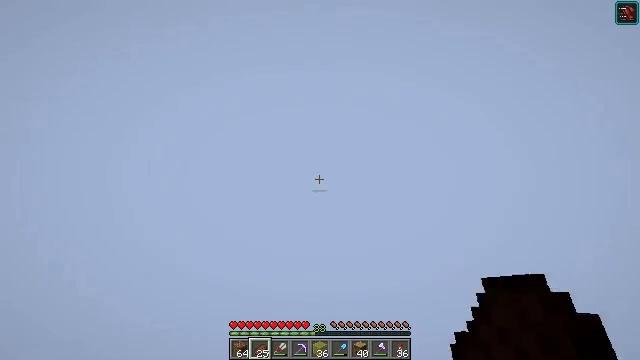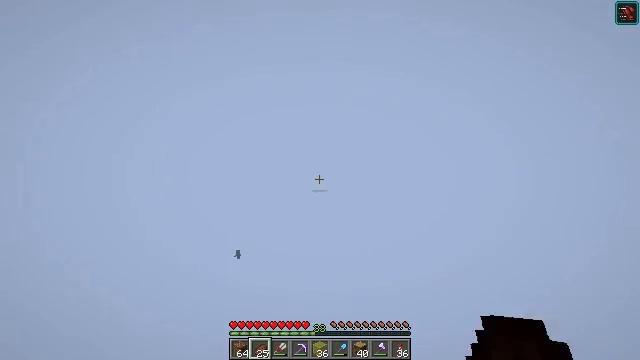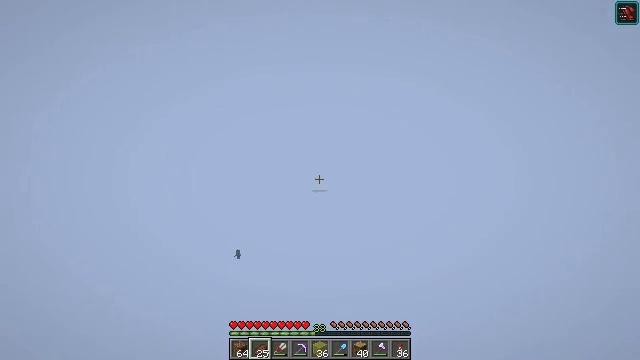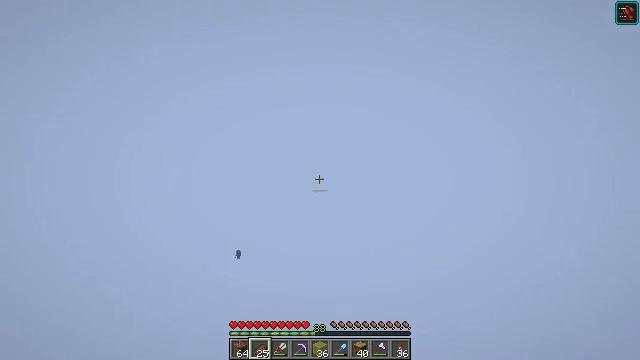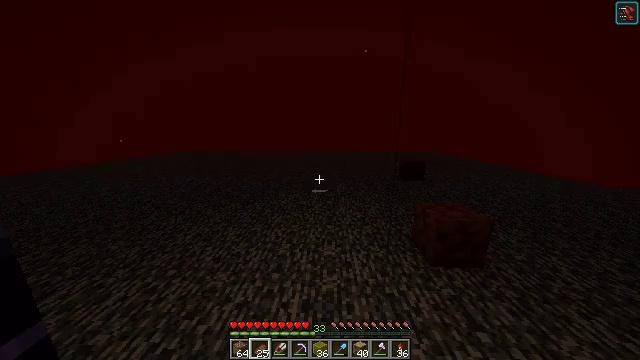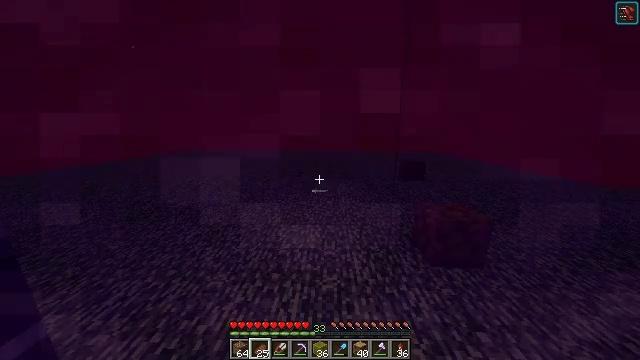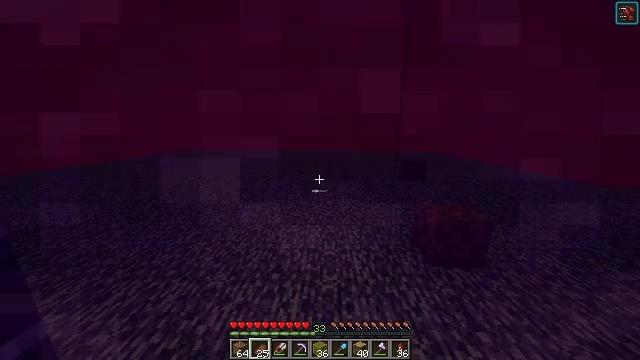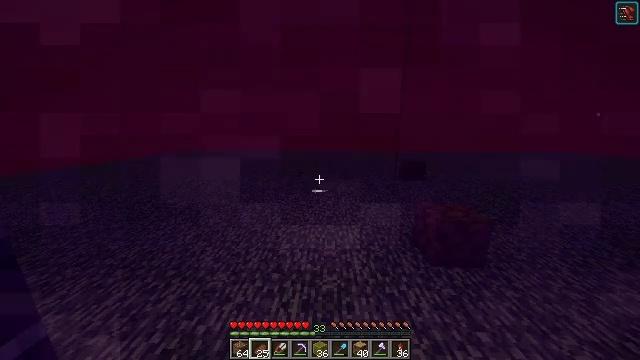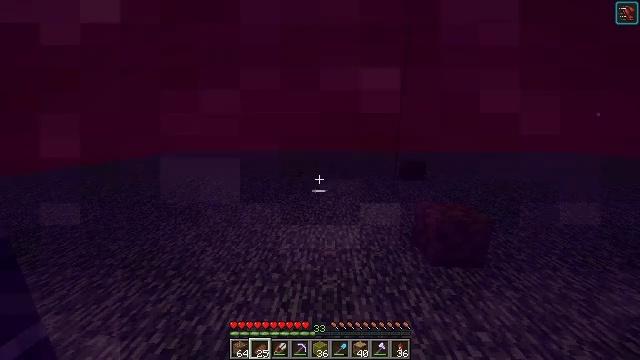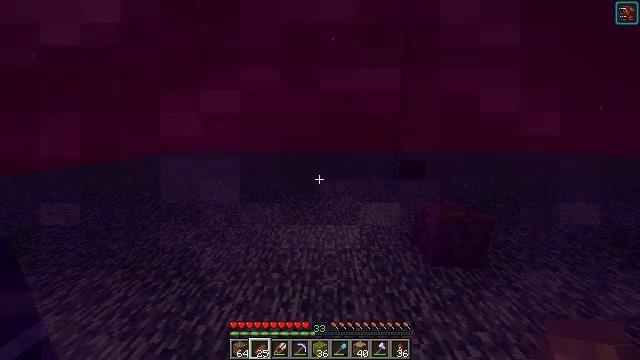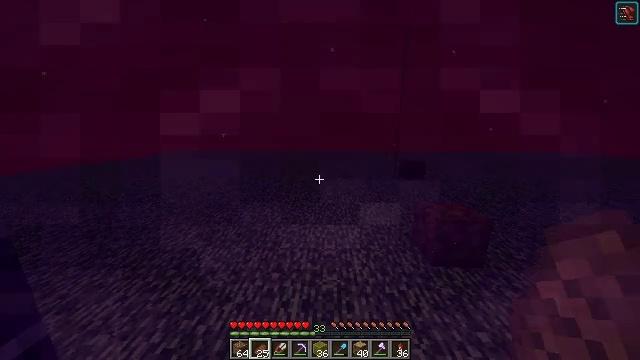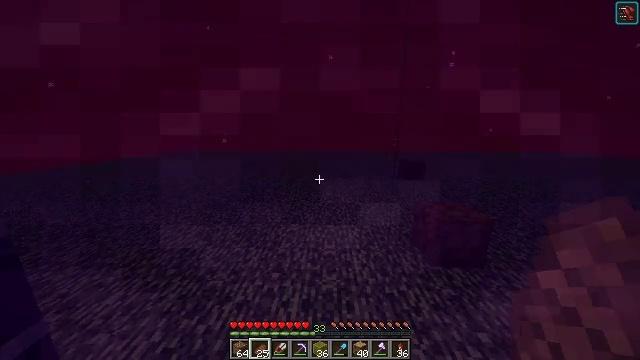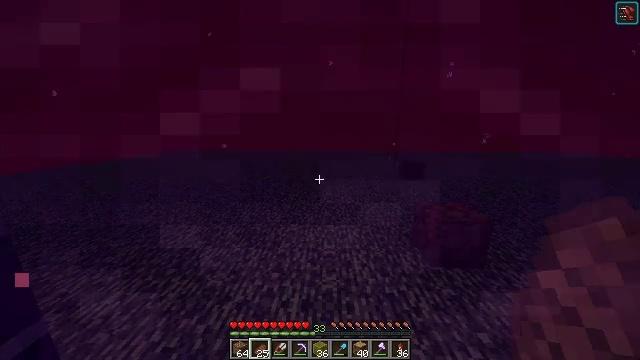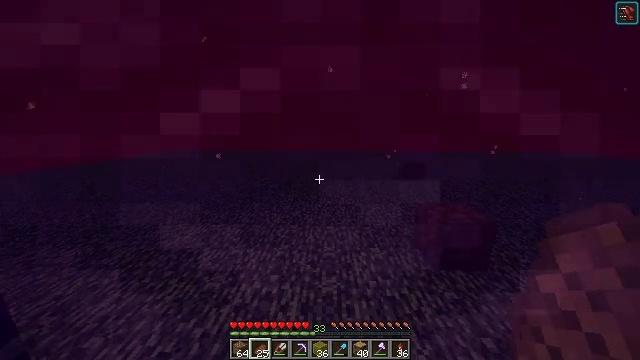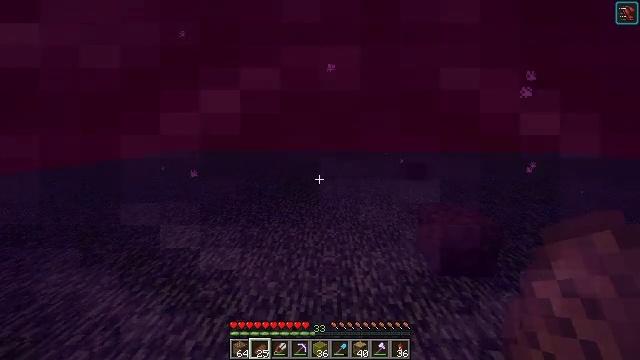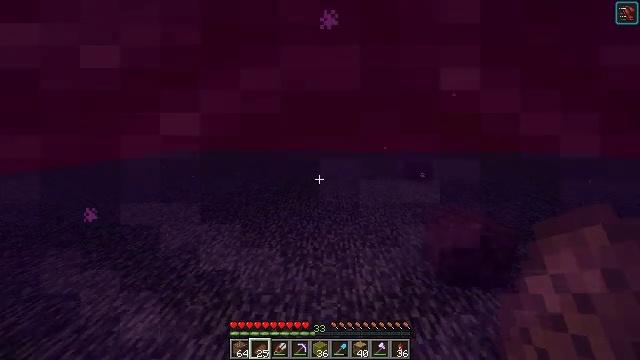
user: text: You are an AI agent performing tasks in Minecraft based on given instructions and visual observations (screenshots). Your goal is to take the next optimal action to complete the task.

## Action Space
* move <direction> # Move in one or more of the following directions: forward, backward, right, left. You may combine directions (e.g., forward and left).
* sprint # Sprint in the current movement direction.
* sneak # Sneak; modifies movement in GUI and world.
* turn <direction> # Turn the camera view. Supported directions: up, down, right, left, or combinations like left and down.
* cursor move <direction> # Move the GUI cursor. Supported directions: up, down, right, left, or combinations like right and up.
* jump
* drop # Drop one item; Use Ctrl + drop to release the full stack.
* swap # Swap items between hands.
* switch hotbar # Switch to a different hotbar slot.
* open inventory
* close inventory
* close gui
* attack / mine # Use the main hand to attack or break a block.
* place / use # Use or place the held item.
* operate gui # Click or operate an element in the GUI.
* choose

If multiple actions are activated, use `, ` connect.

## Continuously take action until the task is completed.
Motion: motion action
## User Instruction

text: Make a honeycomb block with honeycombs on the crafting table.
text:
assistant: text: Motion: attack / mine
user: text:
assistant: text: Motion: attack / mine
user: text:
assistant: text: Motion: attack / mine
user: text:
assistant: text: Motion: attack / mine
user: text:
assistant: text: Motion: attack / mine
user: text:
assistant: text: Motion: attack / mine
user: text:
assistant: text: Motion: attack / mine
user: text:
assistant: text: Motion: attack / mine
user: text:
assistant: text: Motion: attack / mine
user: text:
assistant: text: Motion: attack / mine
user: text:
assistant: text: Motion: attack / mine
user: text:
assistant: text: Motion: attack / mine
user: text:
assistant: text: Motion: move forward, attack / mine
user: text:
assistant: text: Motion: move forward, attack / mine
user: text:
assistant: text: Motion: move forward, attack / mine
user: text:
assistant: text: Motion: move forward, attack / mine
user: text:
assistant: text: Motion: move forward, attack / mine
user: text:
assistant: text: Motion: move forward, attack / mine
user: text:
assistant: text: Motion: move forward, attack / mine
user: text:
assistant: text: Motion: move forward, attack / mine
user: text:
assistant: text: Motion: move forward, attack / mine
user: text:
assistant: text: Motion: move forward, attack / mine
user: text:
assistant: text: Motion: turn right, attack / mine
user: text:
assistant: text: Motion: turn right, attack / mine
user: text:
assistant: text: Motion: turn right, attack / mine
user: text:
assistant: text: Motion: turn right, attack / mine
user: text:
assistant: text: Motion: turn right, attack / mine
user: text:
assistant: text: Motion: attack / mine
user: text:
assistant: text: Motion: turn right, attack / mine
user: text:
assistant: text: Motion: attack / mine